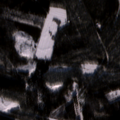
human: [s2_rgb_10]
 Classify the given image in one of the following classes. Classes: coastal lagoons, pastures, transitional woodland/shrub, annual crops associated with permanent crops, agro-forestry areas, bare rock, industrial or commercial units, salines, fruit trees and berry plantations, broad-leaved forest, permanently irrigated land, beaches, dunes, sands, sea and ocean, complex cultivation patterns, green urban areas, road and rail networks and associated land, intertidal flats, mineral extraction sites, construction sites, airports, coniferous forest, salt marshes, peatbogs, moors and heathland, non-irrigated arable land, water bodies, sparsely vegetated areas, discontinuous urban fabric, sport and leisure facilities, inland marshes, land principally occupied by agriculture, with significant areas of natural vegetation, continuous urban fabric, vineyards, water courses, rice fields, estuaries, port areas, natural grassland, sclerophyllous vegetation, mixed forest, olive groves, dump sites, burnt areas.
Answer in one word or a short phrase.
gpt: coniferous forest, mixed forest, transitional woodland/shrub